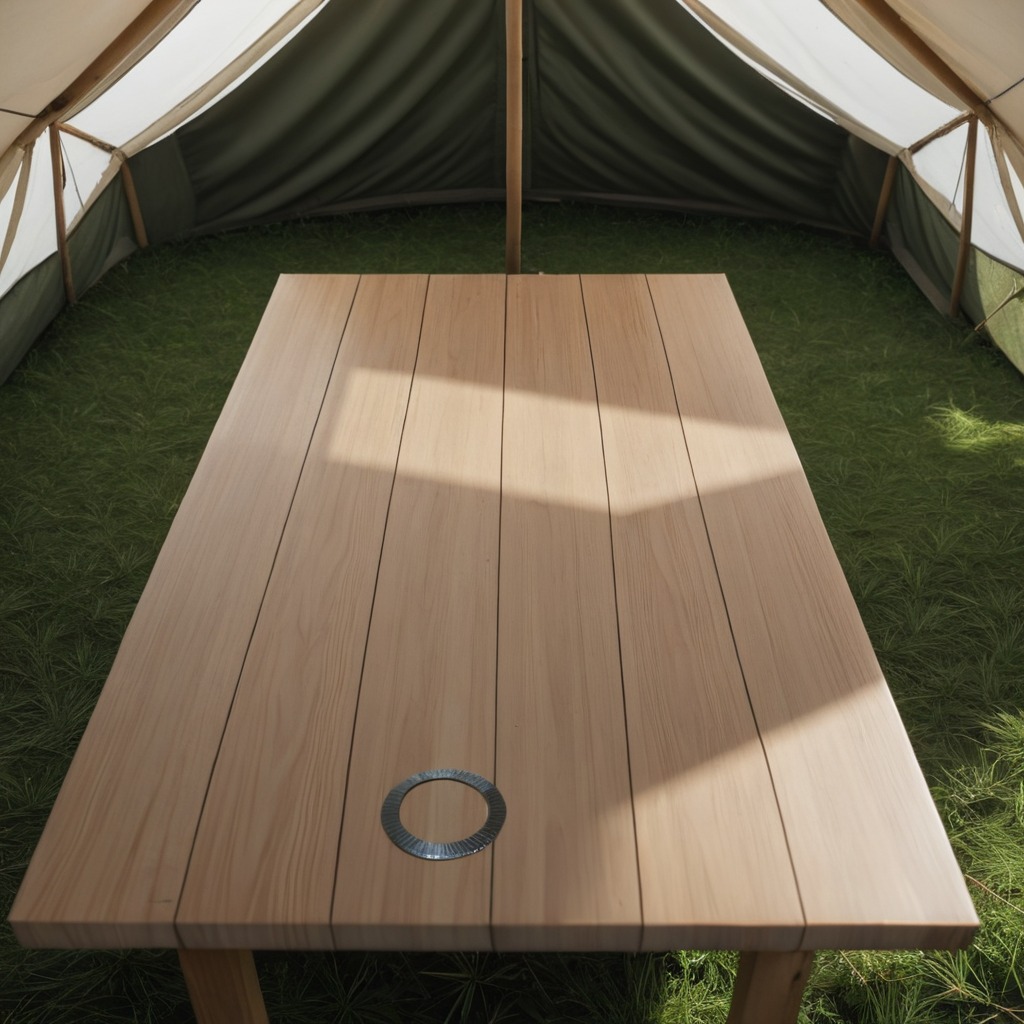
A flat metal washer is lying on a wooden table inside a jungle field workshop tent.